Question: I'm trying to update 'status' on my leaves table by pressing the approve/reject button. Here's my table schema:

So far this is what i've done:
'''
<?php
if(isset($_POST['approved']))
{
echo "Approved";
$status=$_POST['approved'];
}
if(isset($_POST['rejected']))
{
echo "Rejected";
$status=$_POST['rejected'];
}
?>
<!-- Begin page content -->
<div class="container">
<div class="page-header">
<h3>Employee Leaves</h3>
<div class="table-responsive">
<table class="table">
<tr>
<th>Employee Name</th>
<th>Phone</th>
<th>Email</th>
<th>From</th>
<th>To</th>
<th>Reason</th>
<th>Status</th>
<th>---</th>
</tr>
<?php
include ('database.php');
$result = $database->prepare ("SELECT * FROM leaves order by id DESC");
$result ->execute();
for ($count=0; $row_message = $result ->fetch(); $count++){
?>
<tr>
<td><?php echo $row_message['full_name']; ?></td>
<td><?php echo $row_message['phone']; ?></td>
<td><?php echo $row_message['email']; ?></td>
<td><?php echo $row_message['fromdate']; ?></td>
<td><?php echo $row_message['todate']; ?></td>
<td><?php echo $row_message['reason']; ?></td>
<td><?php echo $row_message['status']; ?></td>
<td>
<form method="post" action="update.php">
<input type="hidden" value="<?php echo $row_message['id']; ?>" />
<input type="submit" value="Approved" name="approved"></input>
<input type="submit" value="Rejected" name="rejected"></input>
</form>
</td>
</tr>
<?php } ?>
</table>
<a href="home"><button type="button" class="btn btn-primary"><i class="glyphicon glyphicon-arrow-left"></i> Back</button></a>
</div>
</div>
</div>
</div>
</div>
'''
and here's my update.php
'''
<?php
$con = mysqli_connect('localhost', 'root', '');
mysqli_select_db($con, 'leaves');
$sql = "UPDATE leaves SET status = :status WHERE id = :id";
if(mysqli_query($con, $sql))
header("refresh:1; url=view-leave.php");
else
echo "Error";
?>
'''
I'm getting the "error" when I click on approve/reject. I think the problem is with the 'update.php'. I'm not sure what it is tho or where.
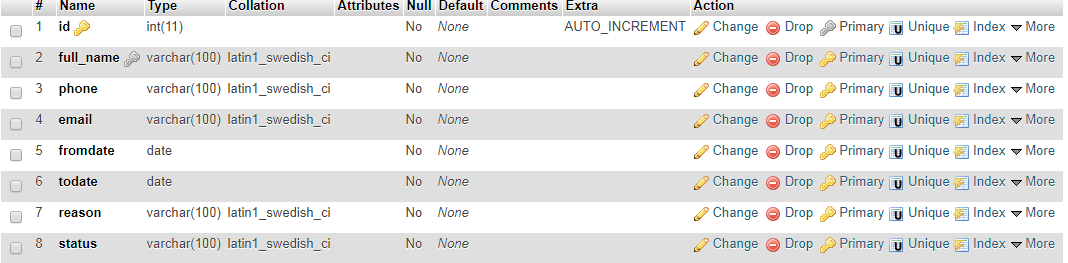
Answer: Try this : 'update.php'
'''
<?php
if(isset($_POST['approved']))
{
$msg = "Approved";
$status=$_POST['approved'];
}
if(isset($_POST['rejected']))
{
$msg = "Rejected";
$status=$_POST['rejected'];
}
$id=$_POST['id'];
$con = mysqli_connect('localhost', 'root', '');
mysqli_select_db($con, 'leaves');
$sql = "UPDATE newusers SET username = '$status' WHERE id = '$id'";
if(mysqli_query($con, $sql))
header("refresh:1; url=index.php?msg=$msg");
else
var_dump(mysqli_error($con));
?>
'''
and 'view-leave.php'
'''
<?php
if(isset($_GET['msg']))
{
echo $_GET['msg'];
}
?>
<!-- Begin page content -->
<div class="container">
<div class="page-header">
<h3>Employee Leaves</h3>
<div class="table-responsive">
<table class="table">
<tr>
<th>Employee Name</th>
<th>Phone</th>
<th>Email</th>
<th>From</th>
<th>To</th>
<th>Reason</th>
<th>Status</th>
<th>---</th>
</tr>
<?php
include ('database.php');
$result = $database->prepare ("SELECT * FROM leaves order by id DESC");
$result ->execute();
for ($count=0; $row_message = $result ->fetch(); $count++){
?>
<tr>
<td><?php echo $row_message['full_name']; ?></td>
<td><?php echo $row_message['phone']; ?></td>
<td><?php echo $row_message['email']; ?></td>
<td><?php echo $row_message['fromdate']; ?></td>
<td><?php echo $row_message['todate']; ?></td>
<td><?php echo $row_message['reason']; ?></td>
<td><?php echo $row_message['status']; ?></td>
<td>
<form method="post" action="update.php">
<input type="hidden" name="id" value="<?php echo $row_message['id']; ?>" />
<input type="submit" value="Approved" name="approved"></input>
<input type="submit" value="Rejected" name="rejected"></input>
</form>
</td>
</tr>
<?php } ?>
</table>
<a href="home"><button type="button" class="btn btn-primary"><i class="glyphicon glyphicon-arrow-left"></i> Back</button></a>
</div>
</div>
</div>
</div>
</div>
'''